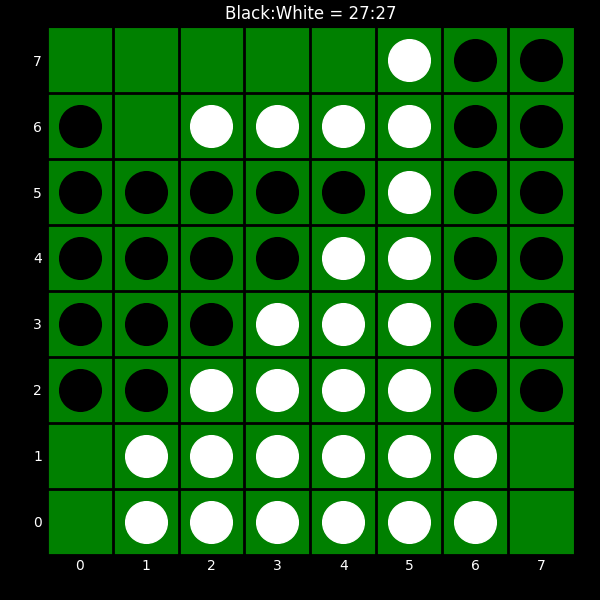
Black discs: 27
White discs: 27